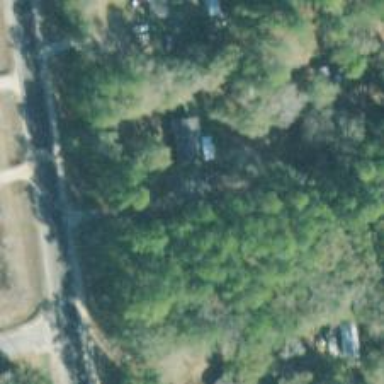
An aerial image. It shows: Driveway leading to service road.